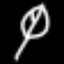
Label: leaf